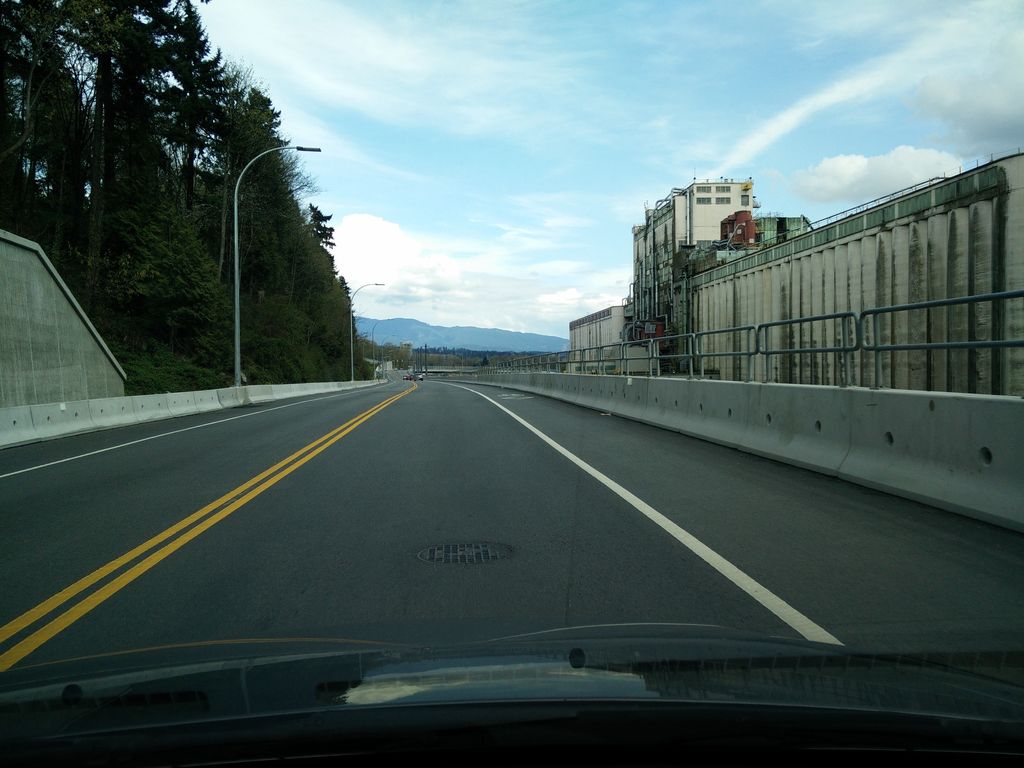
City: vancouver